Field crop: maize
Growth stage: 2
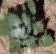
Species: chenopodium